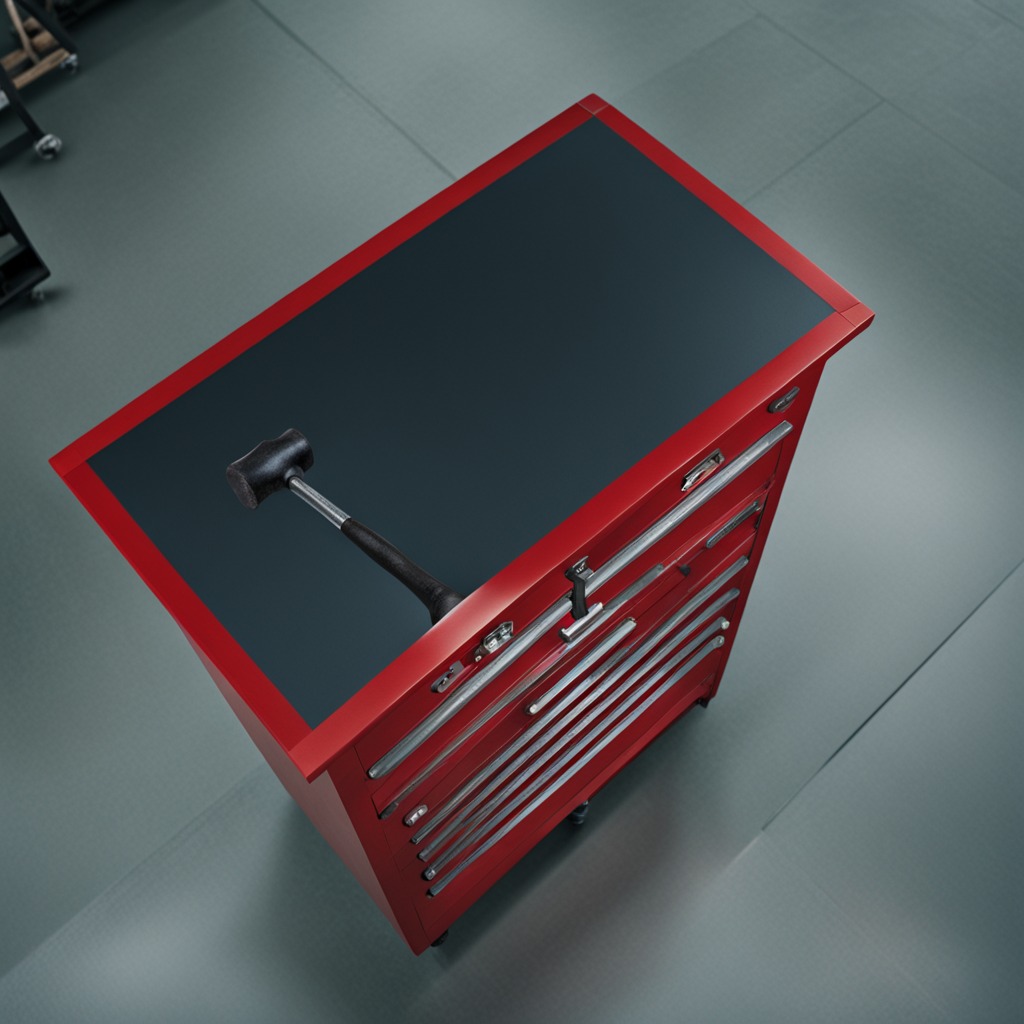
A hammer lies on the toolbox surface in the airplane hangar workshop.